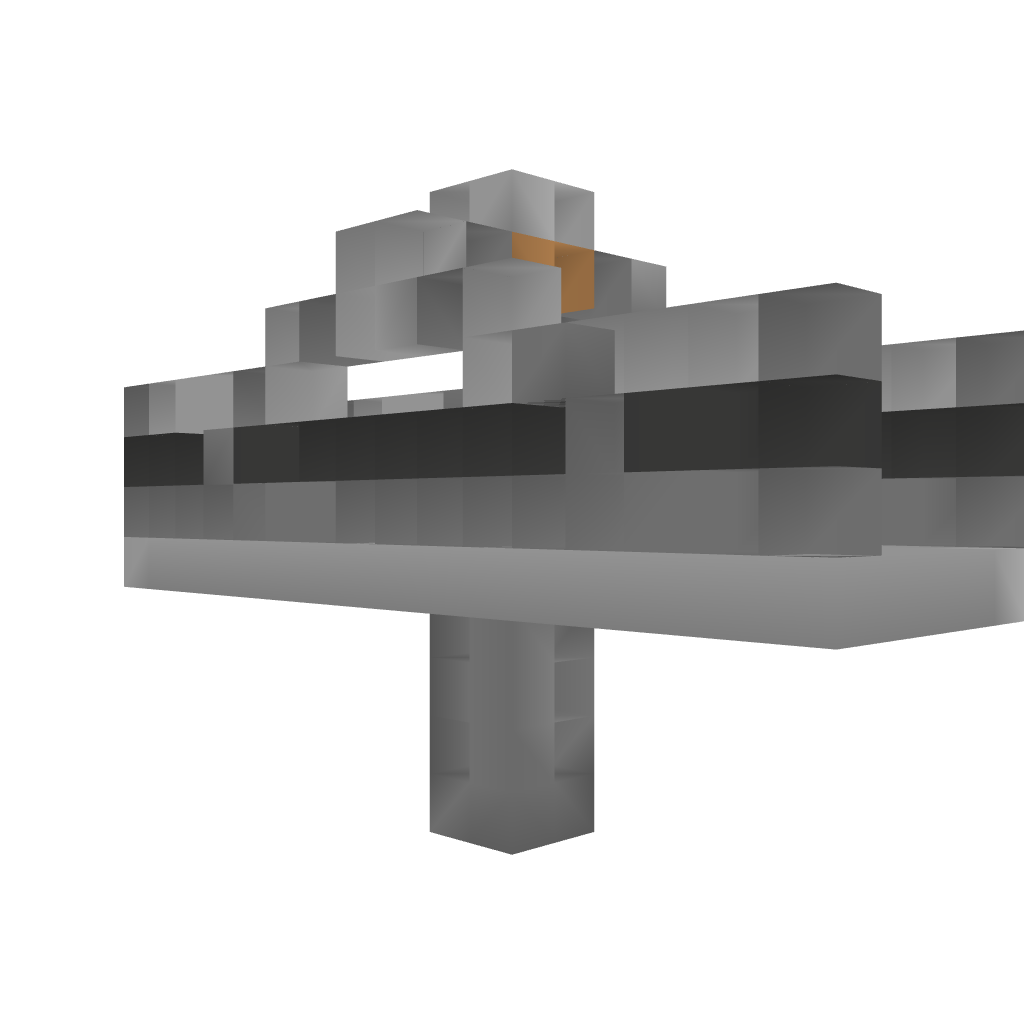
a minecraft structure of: Stone Bridge